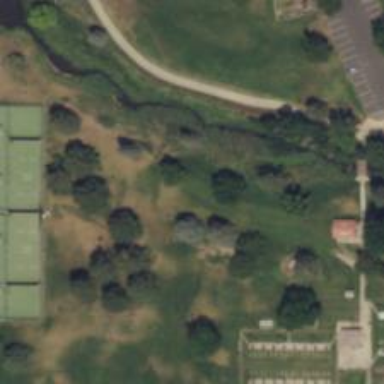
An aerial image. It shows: Disc golf hole.